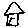
Label: house